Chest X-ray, PA view. Patient: 60 years old, sex M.
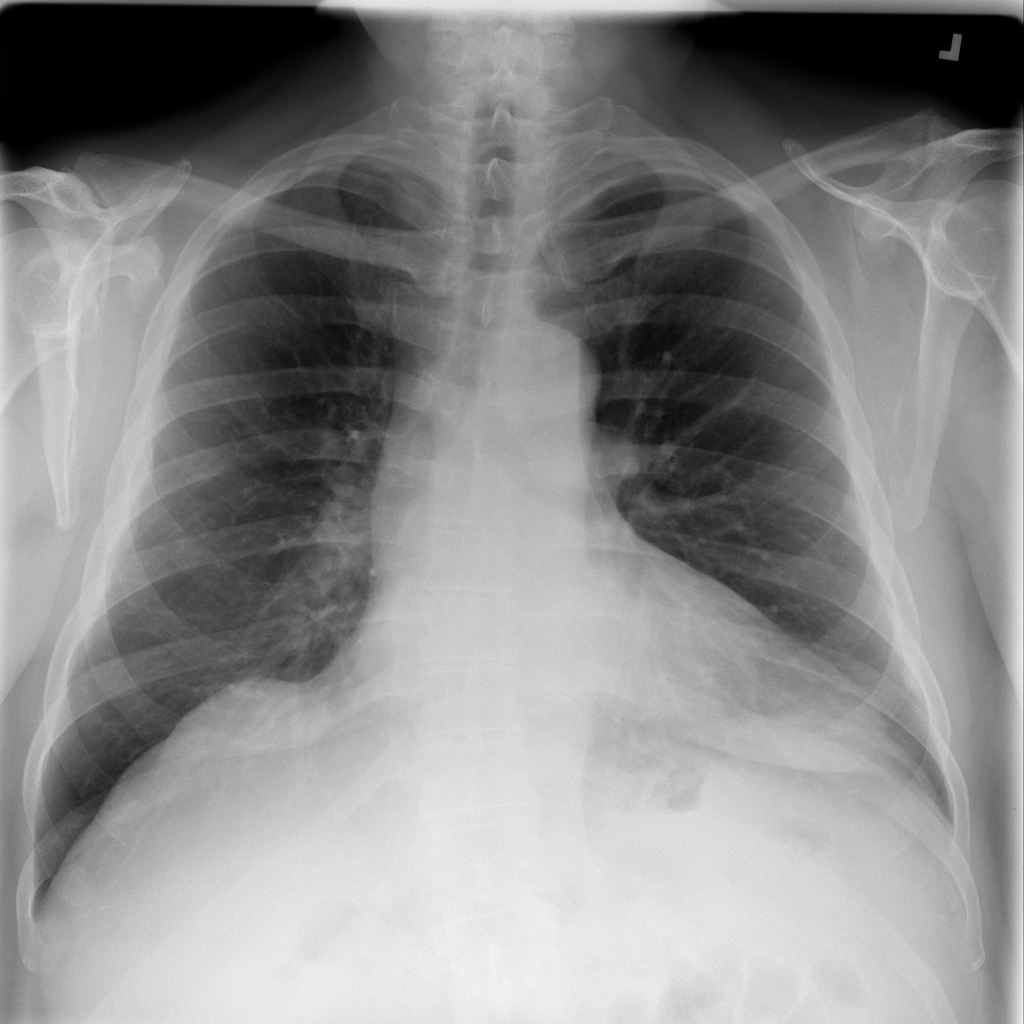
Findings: No Finding